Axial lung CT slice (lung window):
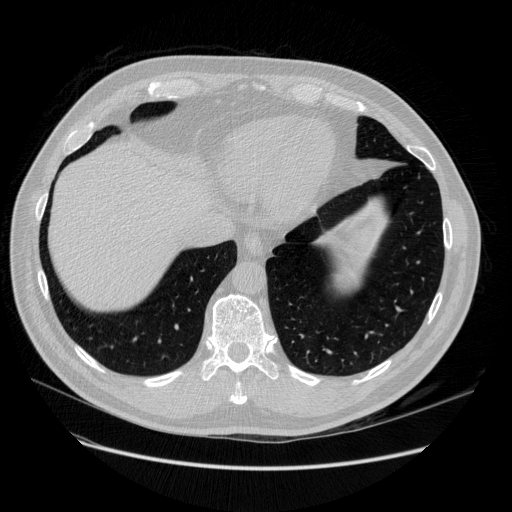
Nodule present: no